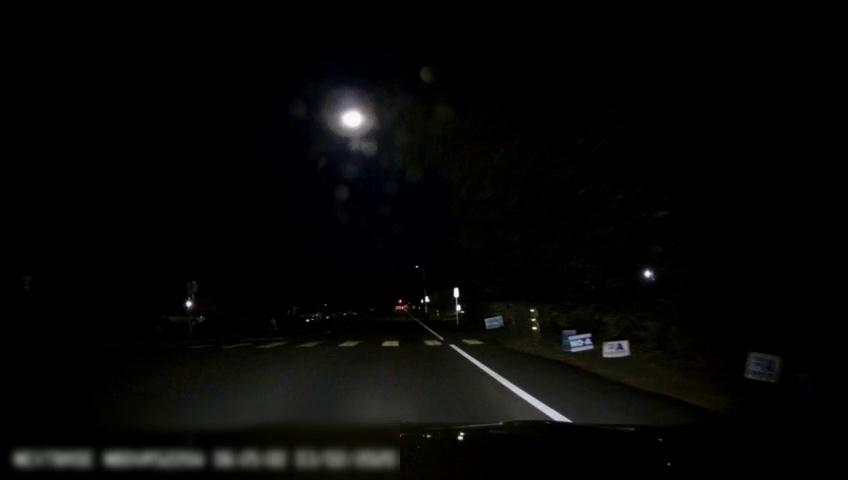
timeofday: Night
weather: Other
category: Drivable Space
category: Vehicles | Car
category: Vehicles | Truck
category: Lanes | Current Lane